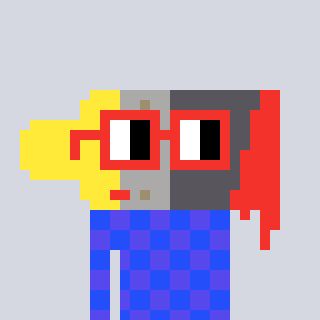
a pixel art character with square red glasses, a paintbrush-shaped head and a computerblue-colored body on a cool background